Question: I'am currently following a tutorial of ASP.NET MVC in which instructor use auto mapper version 4.x and now i have only option of version 5.
When I create a mapping profile in which i get an error 'Mapper' does not contain a definition for 'CreateMap':

I've attached all pictures of :
My Mapping Profile.
My Global.asax.cs.
'/api/customer' is working fine.
'/api/movies' is not working.
Is there something wrong i did or missed something?
Here's the <URL>
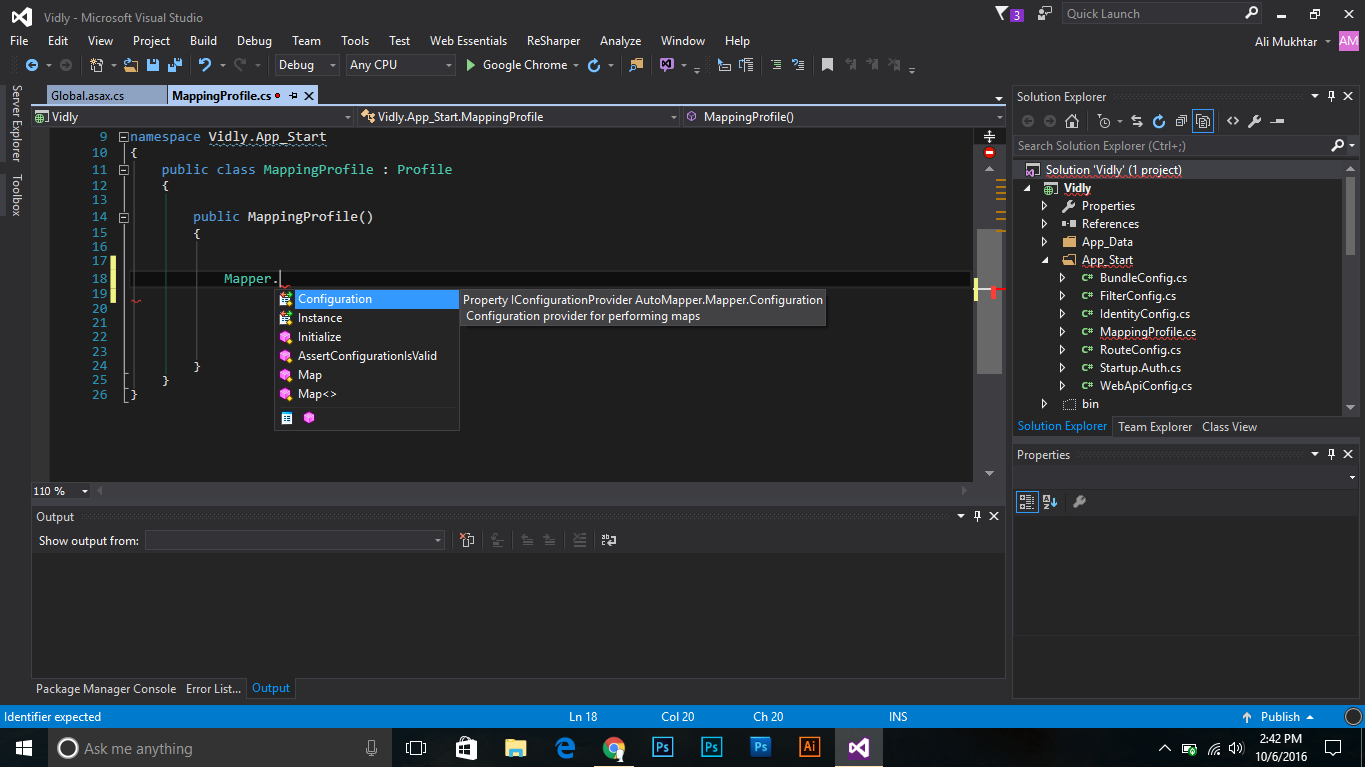
Answer: 'CreateMap' is an instance method of the base class <URL>
Just call
'''
public MappingProfile()
{
CreateMap<A,B>() //...
}
'''